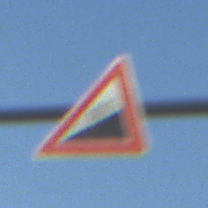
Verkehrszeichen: Steigung10
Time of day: MorningAfternoon
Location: Outdoor (Suburban)
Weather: PartlyCloudy
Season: NotSpecified
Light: Natural